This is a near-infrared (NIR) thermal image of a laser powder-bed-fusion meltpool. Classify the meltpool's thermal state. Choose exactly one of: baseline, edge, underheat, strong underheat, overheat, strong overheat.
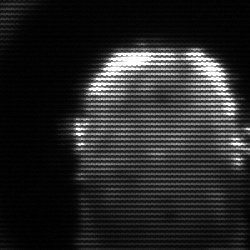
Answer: baseline